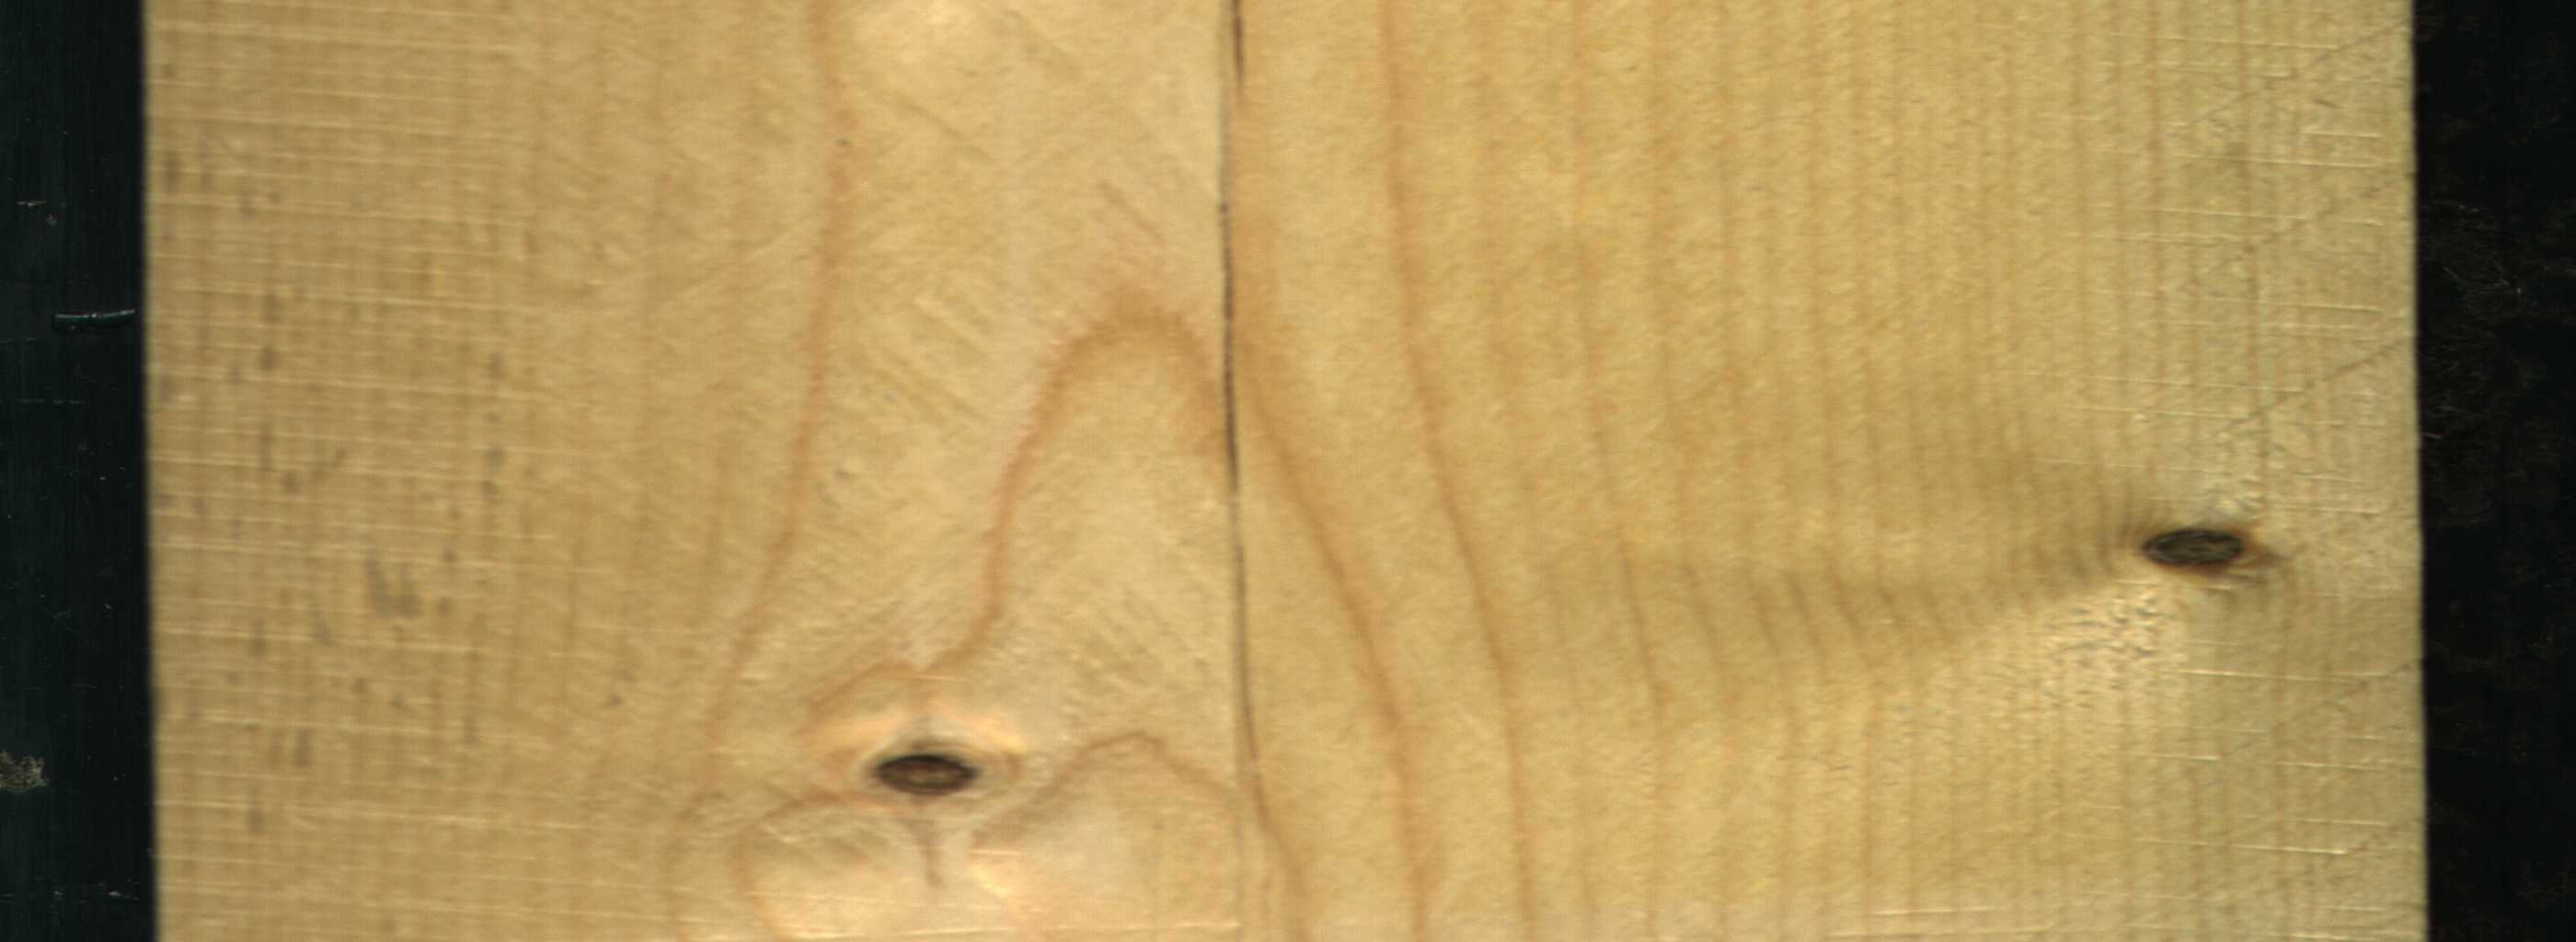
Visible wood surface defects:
Crack
Crack
Dead_Knot
Dead_Knot